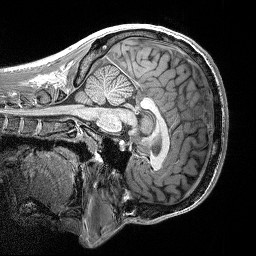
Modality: T1w
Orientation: sagittal
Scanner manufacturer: siemens
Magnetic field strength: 3 T
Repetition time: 2.3 s
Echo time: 0.00298 s